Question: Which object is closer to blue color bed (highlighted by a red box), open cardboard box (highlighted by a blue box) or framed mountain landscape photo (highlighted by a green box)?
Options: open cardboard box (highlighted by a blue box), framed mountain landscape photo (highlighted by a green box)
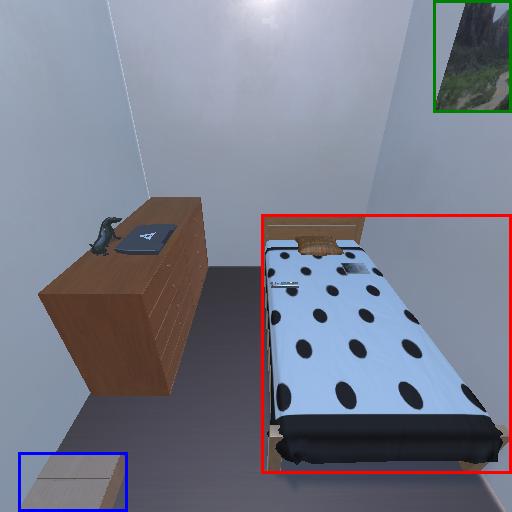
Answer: open cardboard box (highlighted by a blue box)